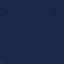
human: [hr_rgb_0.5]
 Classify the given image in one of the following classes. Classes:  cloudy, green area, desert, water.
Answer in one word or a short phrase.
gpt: water